Question: I'm not math savvy, but this Mathematica plot caught my eye and I was hoping you could help me identify it.
I've searched the various functions and keywords found in the pictured code, but none of the results suggested anything specific to me about whatever algorithm is at work in this plot.

Sorry about the quality, it's a screen capture of a video
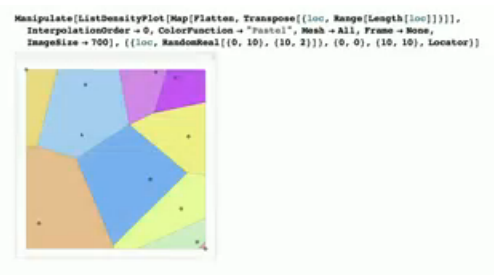
Answer: Looks like a <URL> to me.